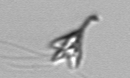
Label: Pyramimonas_longicauda